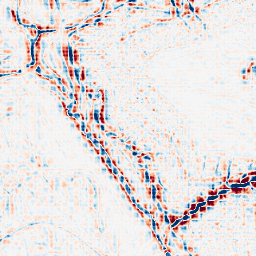
Category: wavelet
Decomposition family: wavelet_biorthogonal
Decomposition parameters: wavelet: bior2.4
level: 3
Upsampling method: sinc_hamming
Upsampling parameters: scale: 8
kernel_size: 8
Upsampling scale: 8